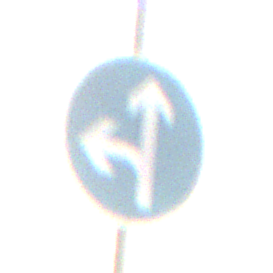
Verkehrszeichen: VorgeschriebeneFahrtrichtungGeradeausOderLinks
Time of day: SunriseSunset
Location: Outdoor (Nature)
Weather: PartlyCloudy
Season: NotSpecified
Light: Natural